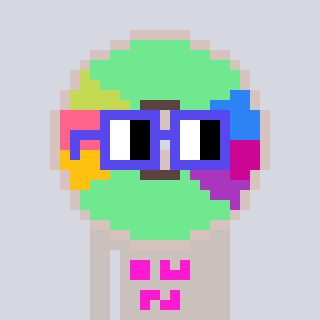
a pixel art character with square blue glasses, a cd-shaped head and a foggrey-colored body on a cool background